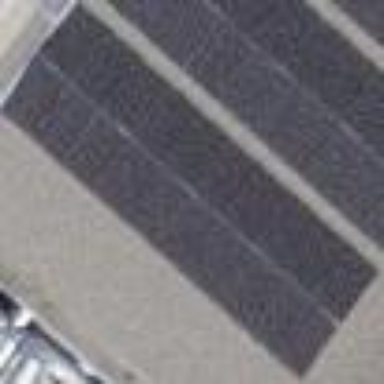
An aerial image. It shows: Solar power generator.